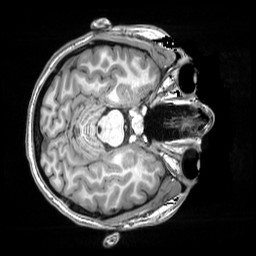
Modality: T1w
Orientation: axial
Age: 19
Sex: female
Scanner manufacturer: siemens
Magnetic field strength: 3 T
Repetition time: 2.5 s
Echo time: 0.00343 s